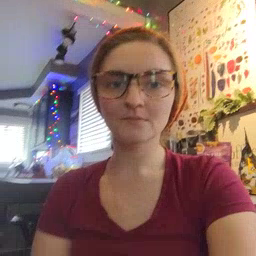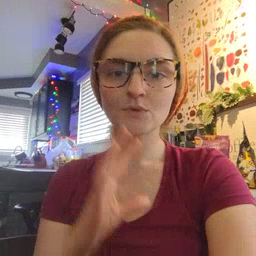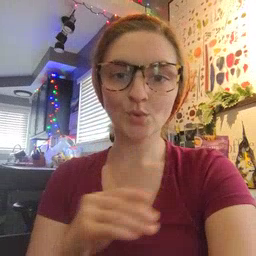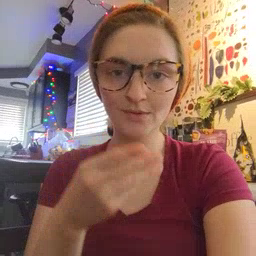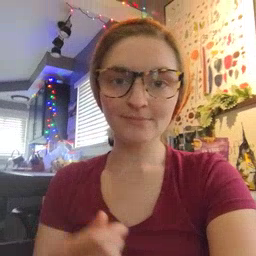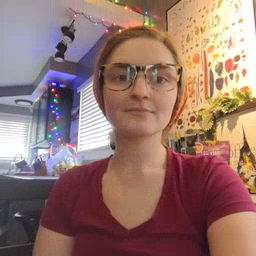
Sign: story